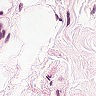
Metastatic tissue present: no